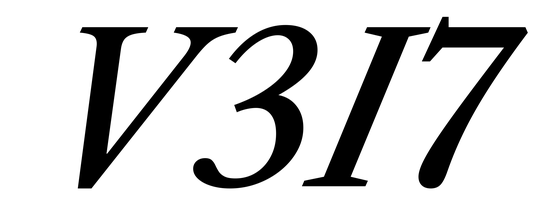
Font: LibreCaslonText-Italic_Medium_Italic